Interaction volume radius: 10 \u00c5
Interaction volume height: 15 \u00c5
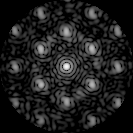
Disorder parameter: 0.4051